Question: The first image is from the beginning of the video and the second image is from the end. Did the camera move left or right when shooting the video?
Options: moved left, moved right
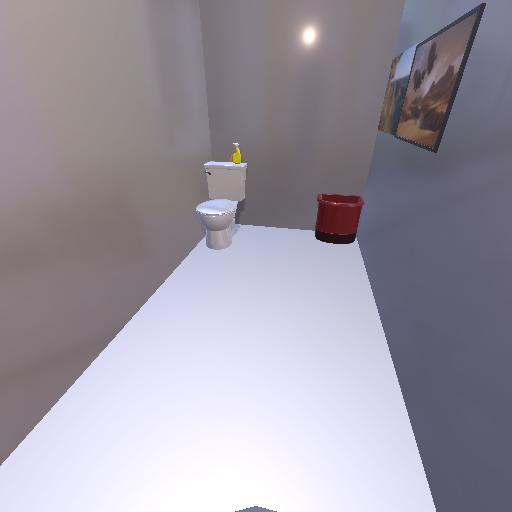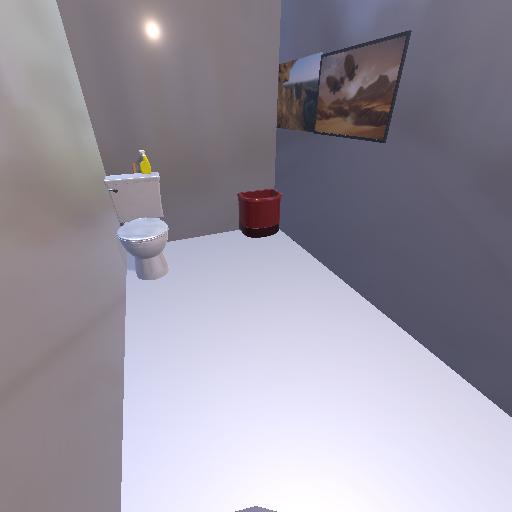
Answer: moved left